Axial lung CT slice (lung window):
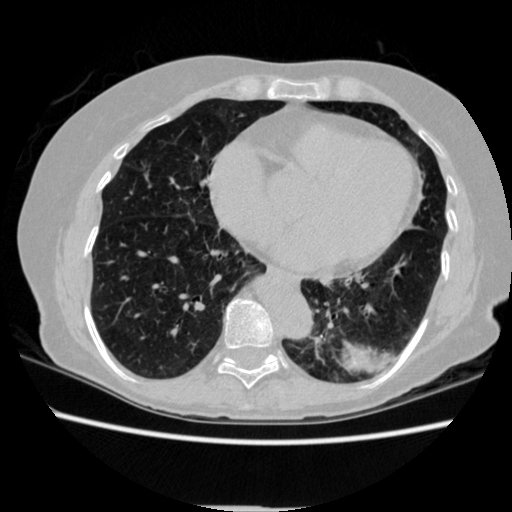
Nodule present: yes
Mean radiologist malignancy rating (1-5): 4